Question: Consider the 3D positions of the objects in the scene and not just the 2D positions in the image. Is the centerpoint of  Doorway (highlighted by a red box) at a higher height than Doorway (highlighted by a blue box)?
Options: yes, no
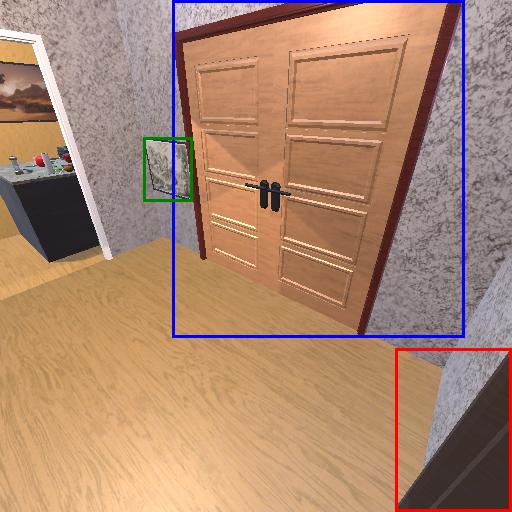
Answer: yes